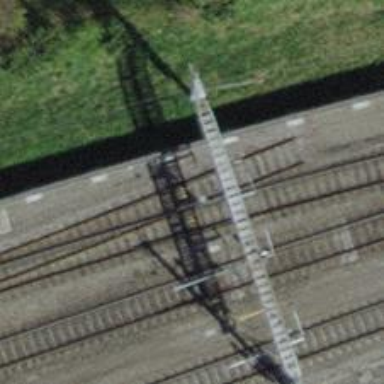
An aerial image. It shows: Siding railway track with one rail.